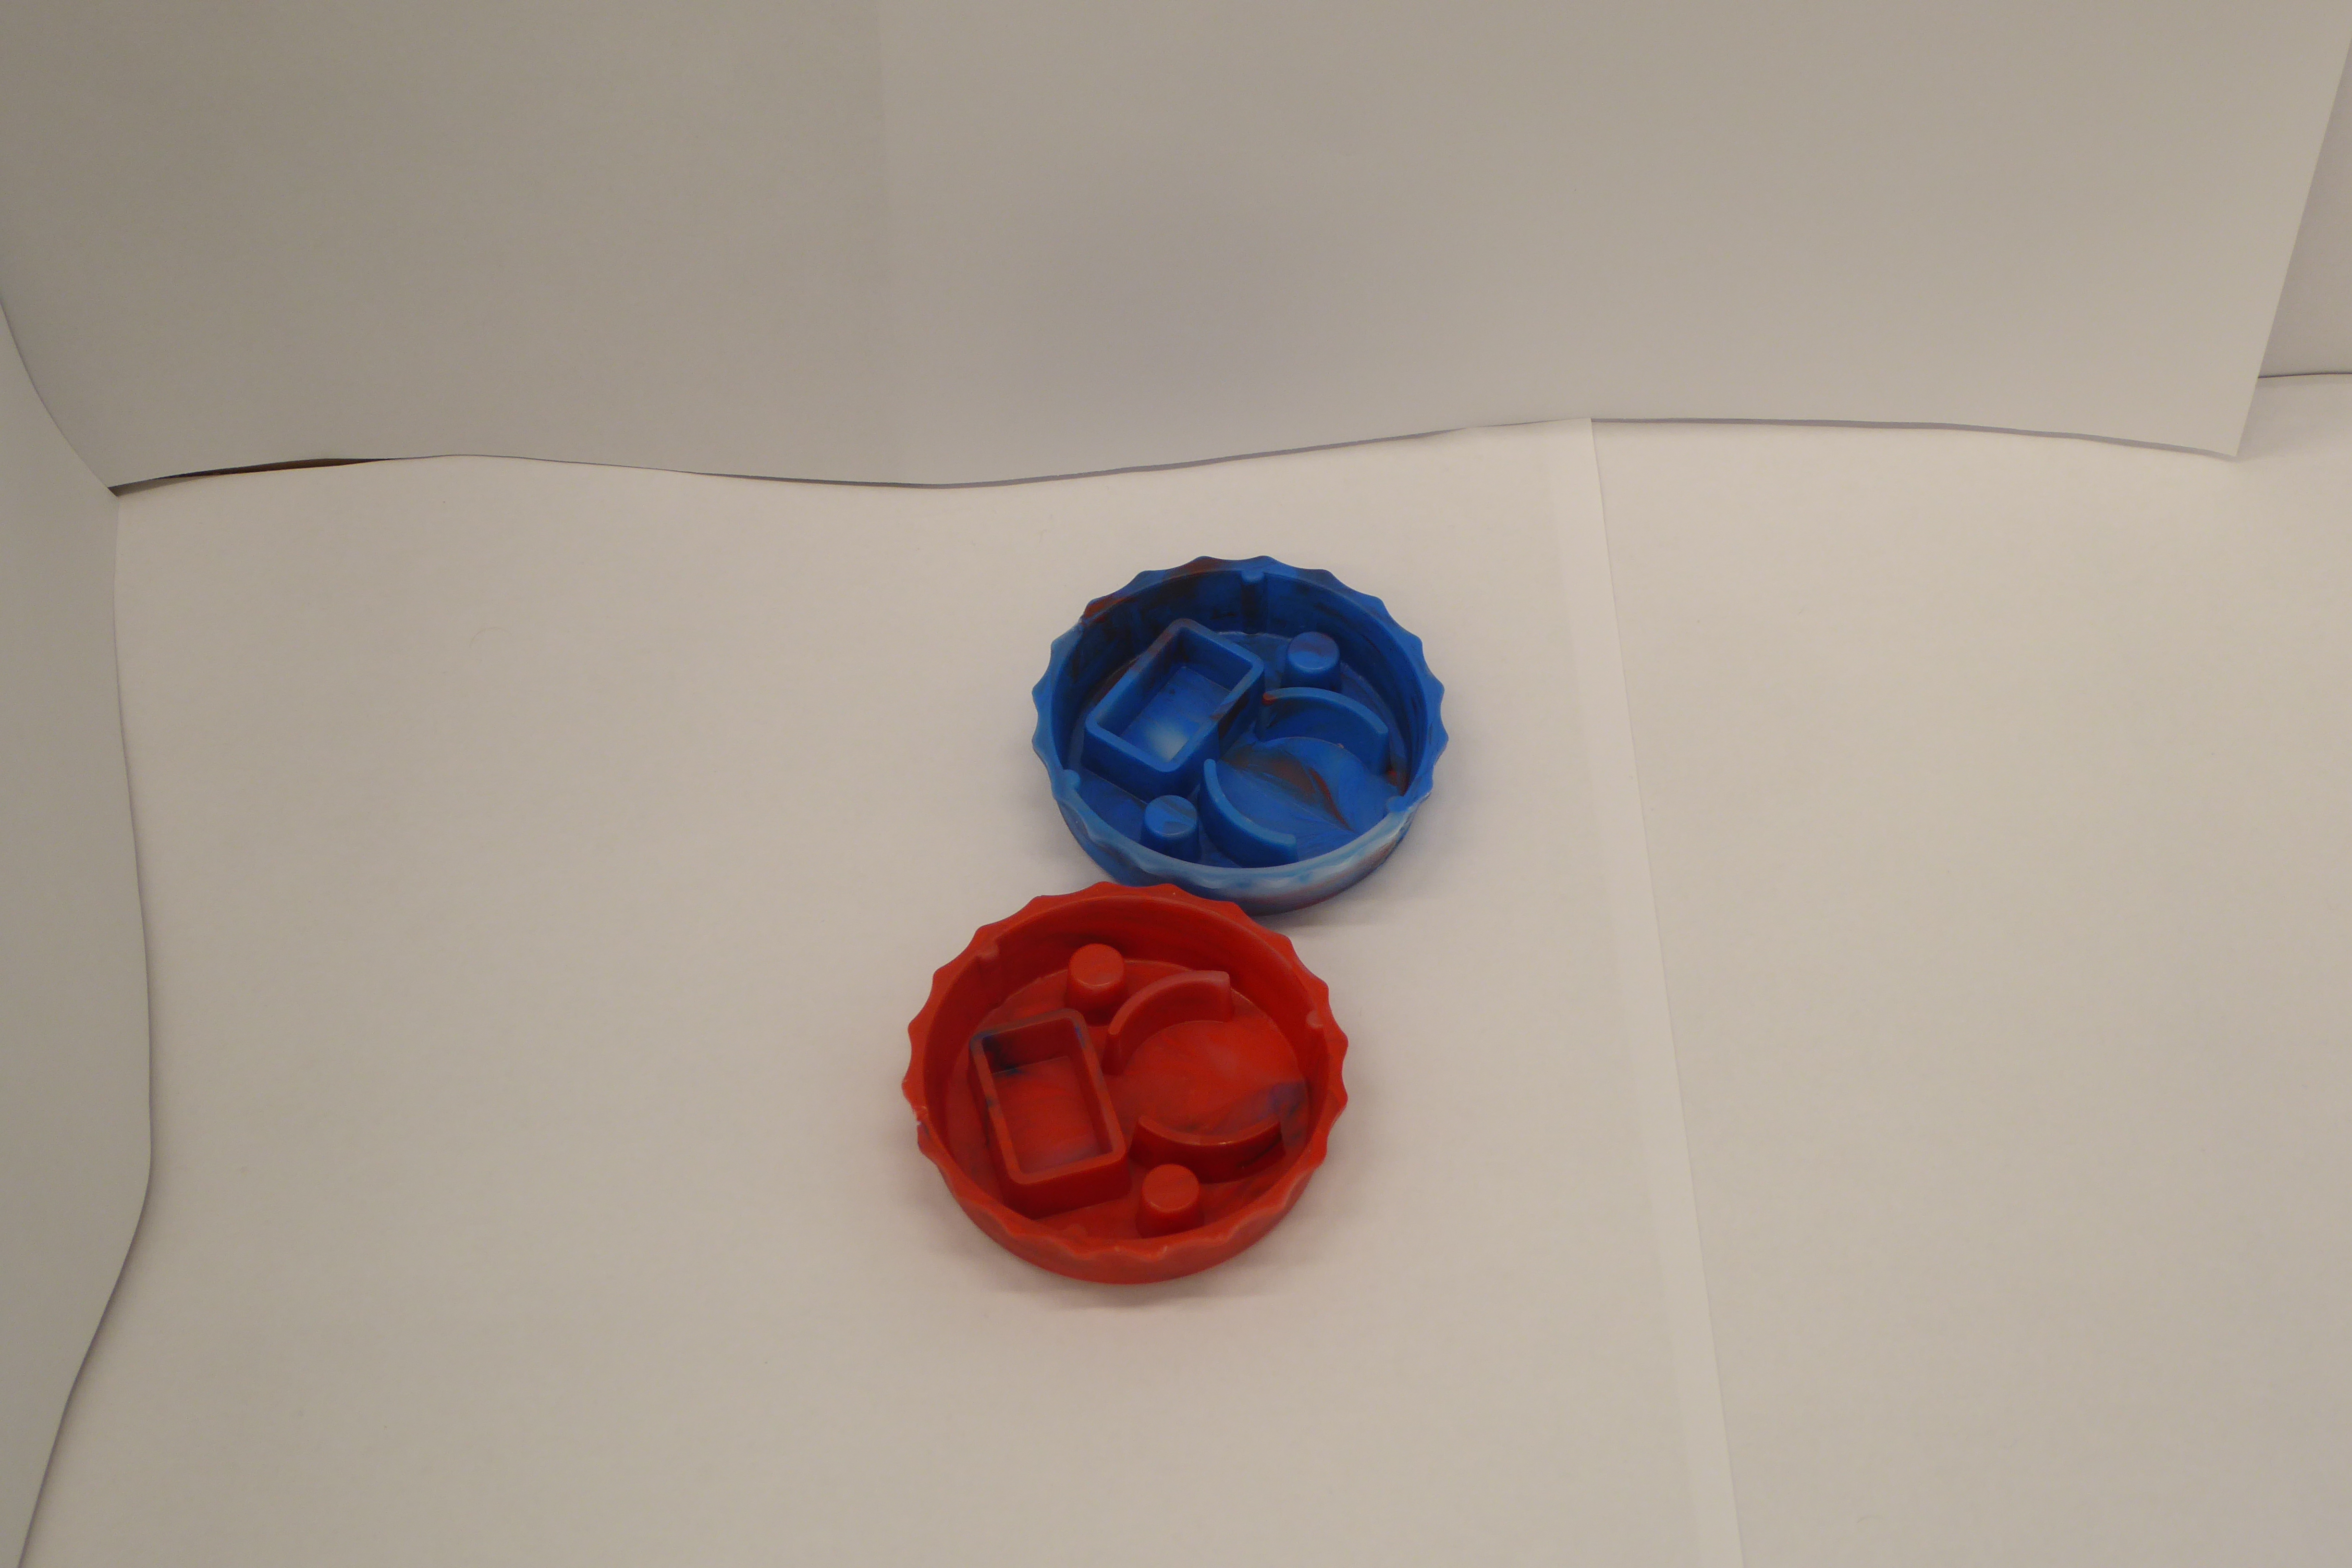
Label: Bottle Opener - Cover